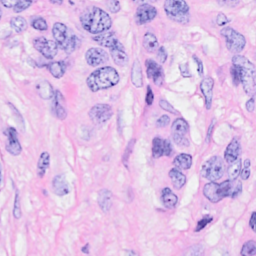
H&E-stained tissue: Breast